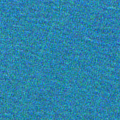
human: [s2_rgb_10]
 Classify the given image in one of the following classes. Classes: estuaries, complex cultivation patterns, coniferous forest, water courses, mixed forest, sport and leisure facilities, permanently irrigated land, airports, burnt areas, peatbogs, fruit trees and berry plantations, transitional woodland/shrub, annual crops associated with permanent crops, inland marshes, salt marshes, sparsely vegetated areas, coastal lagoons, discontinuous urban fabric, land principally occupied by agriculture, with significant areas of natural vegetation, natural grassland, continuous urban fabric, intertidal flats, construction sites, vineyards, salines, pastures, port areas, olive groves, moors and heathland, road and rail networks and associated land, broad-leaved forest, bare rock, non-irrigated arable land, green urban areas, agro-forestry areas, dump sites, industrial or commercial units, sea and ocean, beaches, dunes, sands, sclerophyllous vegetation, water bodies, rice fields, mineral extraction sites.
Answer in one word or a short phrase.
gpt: sea and ocean